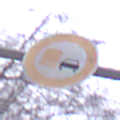
Verkehrszeichen: UeberholverbotKraftfahrzeuge
Umgebung: Outdoor, Nature
Tageszeit: Midday
Wetter: Overcast
Licht: Natural
Jahreszeit: Autumn
Kontrast: LowContrast